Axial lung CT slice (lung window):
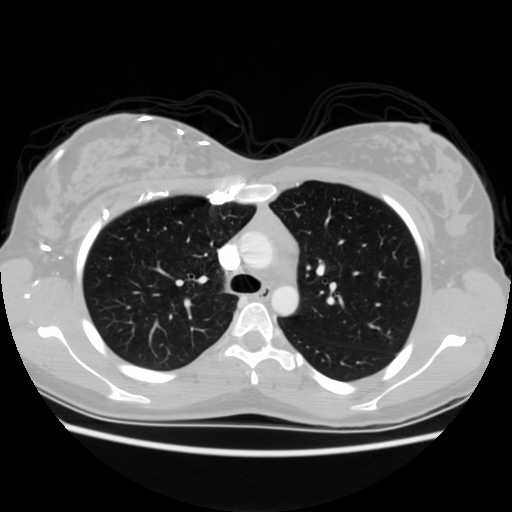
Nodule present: no